Field crop: maize
Growth stage: 2
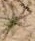
Species: salsola